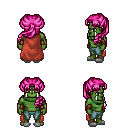
a pixel art fantasy rpg character, male body template, orc, green skin, maroon cape, teal pants, pink princess hairstyle, cloth bracers, white slippers, four views (front, back, left, right), 2x2 character sprite sheet, small pixel art, hard edges, no anti-aliasing